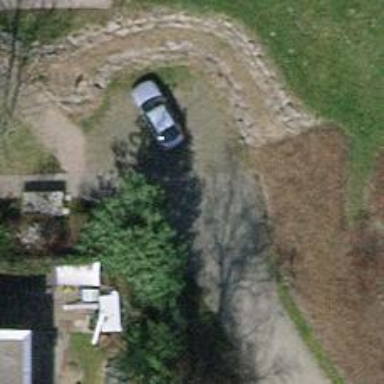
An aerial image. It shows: Footway with cobblestone surface.